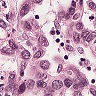
Metastatic tissue present: yes